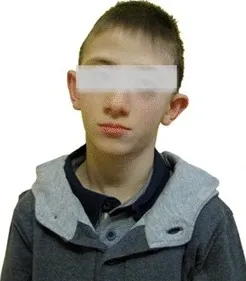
A; Dismorphic features of the patient at 7.5 years of age. Microcephaly, triangular face, high forehead, protruding low set ears, micrognathia, esotropia, epicanthus, right palpebral ptosis are shown.
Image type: medical_photograph (skin_photograph)